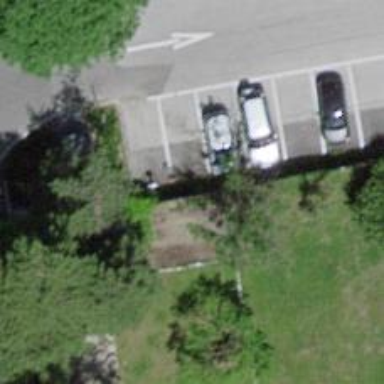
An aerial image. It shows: Charging station.